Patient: sex M, age 35
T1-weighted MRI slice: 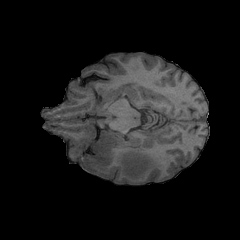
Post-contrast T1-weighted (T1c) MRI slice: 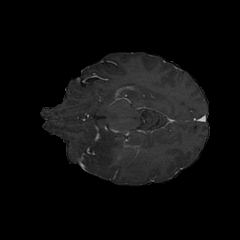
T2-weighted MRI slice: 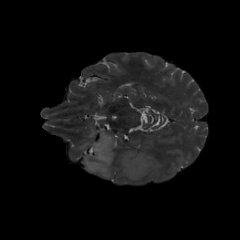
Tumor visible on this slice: yes
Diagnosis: Astrocytoma, IDH-mutant
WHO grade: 4